Question: I want to make a search result page based on eBay/allegro, by that i mean:
1. left box -> category (with hit count)
2. center -> table with hits.
it should looks like that: (left box is most important)

And now, my current modules/Content types looks like that:
Content Types:
- taxonomy used with CCK. this is must have for me. My node types is based on that.
Modules (all for drupal 6.22):
- <URL>
And i don't know what to do... I can't figure that out :|
Any ideas, would be great !
Thx
Lukasz
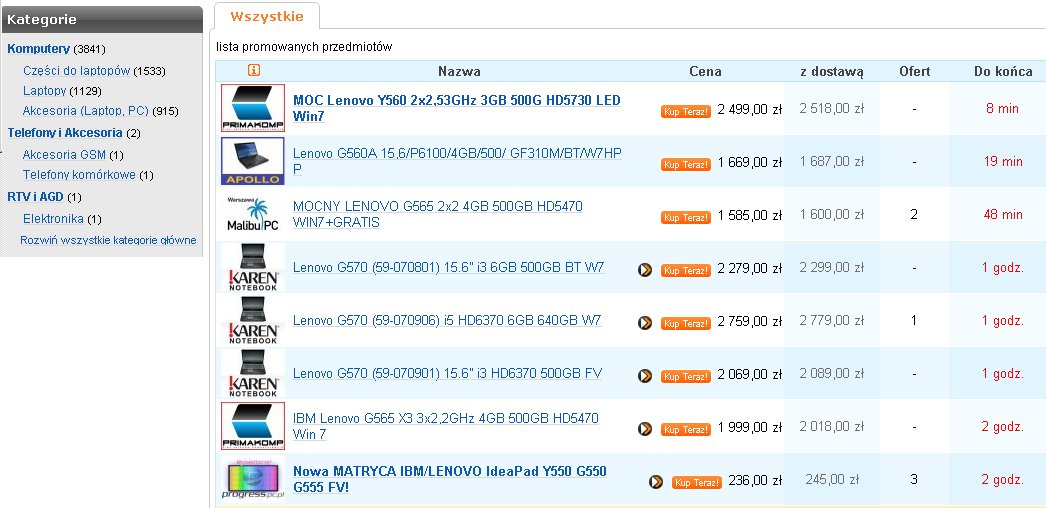
Answer: This is a tricky task. There are always many ways to accomplish it.
If it was me, I would write my own module from scratch. Having it interface with views will be a little complicated.
Just to give you some starting tips:
- - - - - <URL>-
If you are to write your module, maybe you can take a look at <URL>